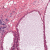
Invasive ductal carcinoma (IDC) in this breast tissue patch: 0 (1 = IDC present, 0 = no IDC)